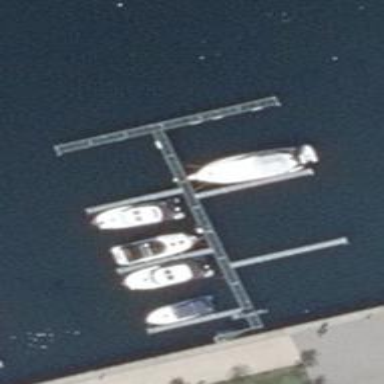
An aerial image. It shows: Man-made pier.